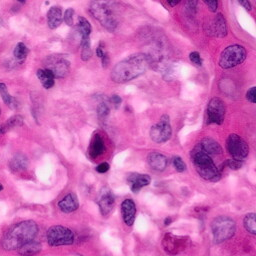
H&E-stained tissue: Pancreatic